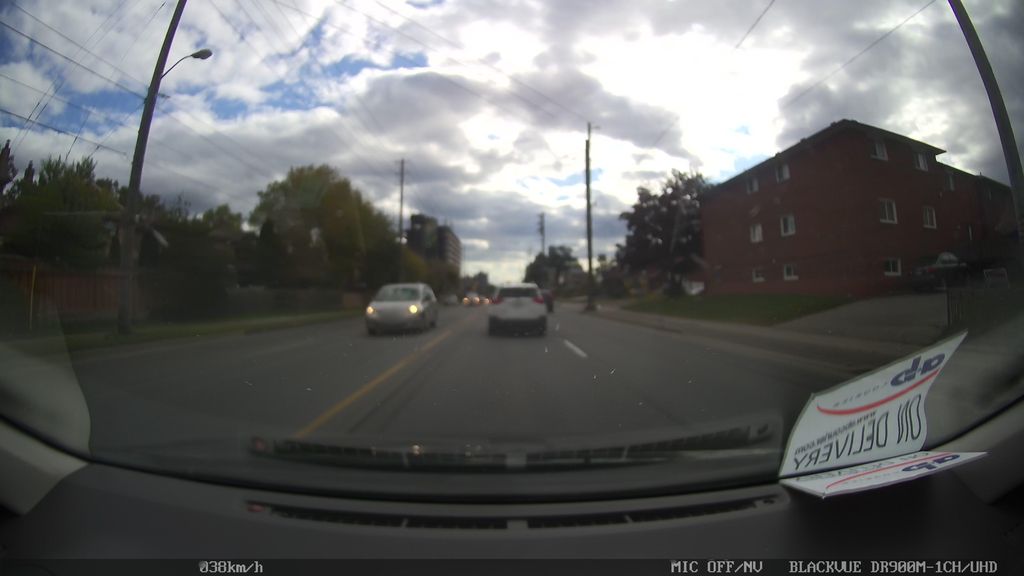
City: toronto